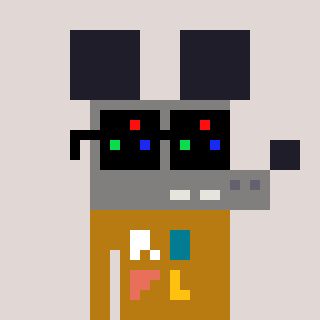
a pixel art character with square black sunglasses, a mouse-shaped head and a gold-colored body on a warm background